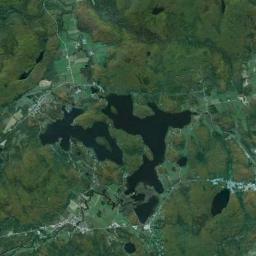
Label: wetland